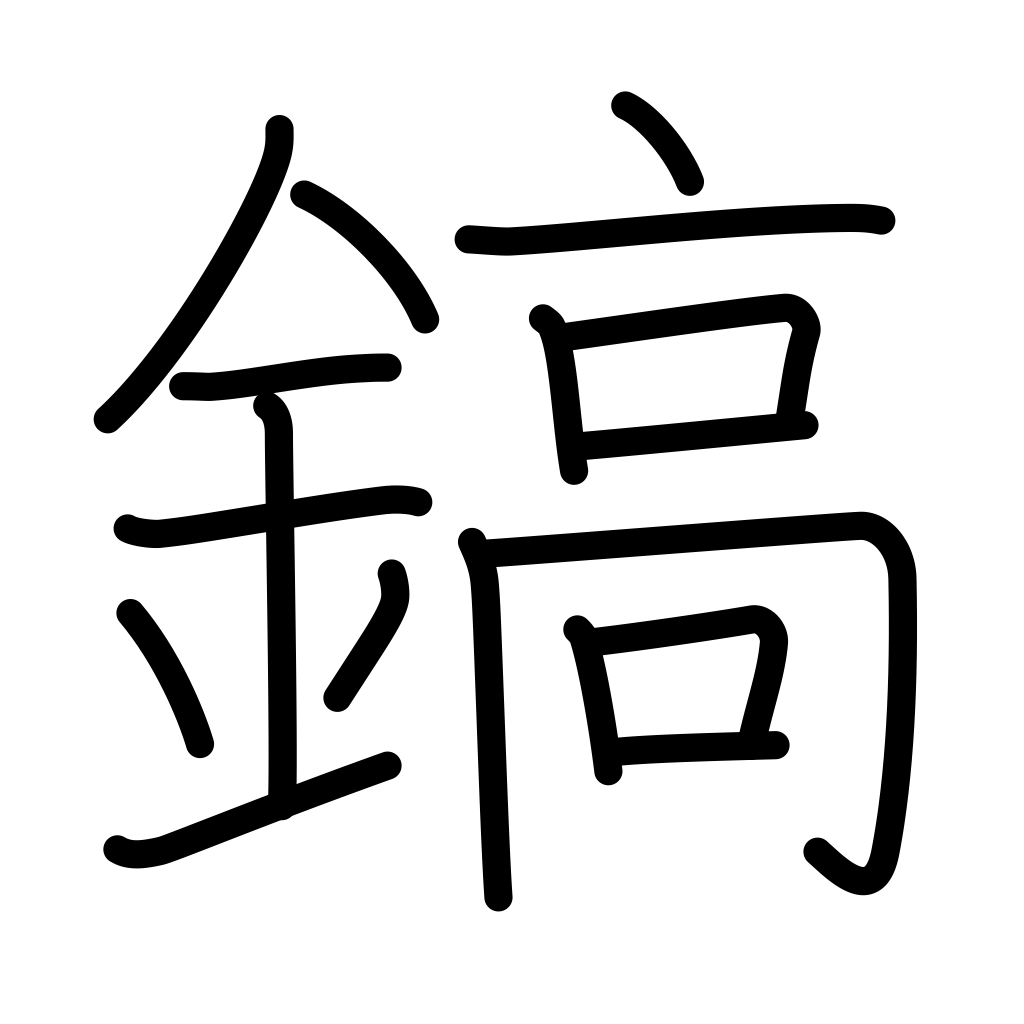
Meaning: sword-blade ridges